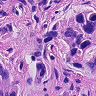
Metastatic tissue present: yes